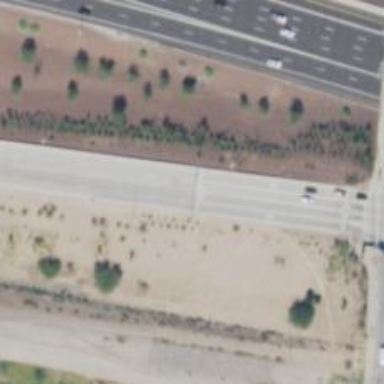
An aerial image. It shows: Primary highway.